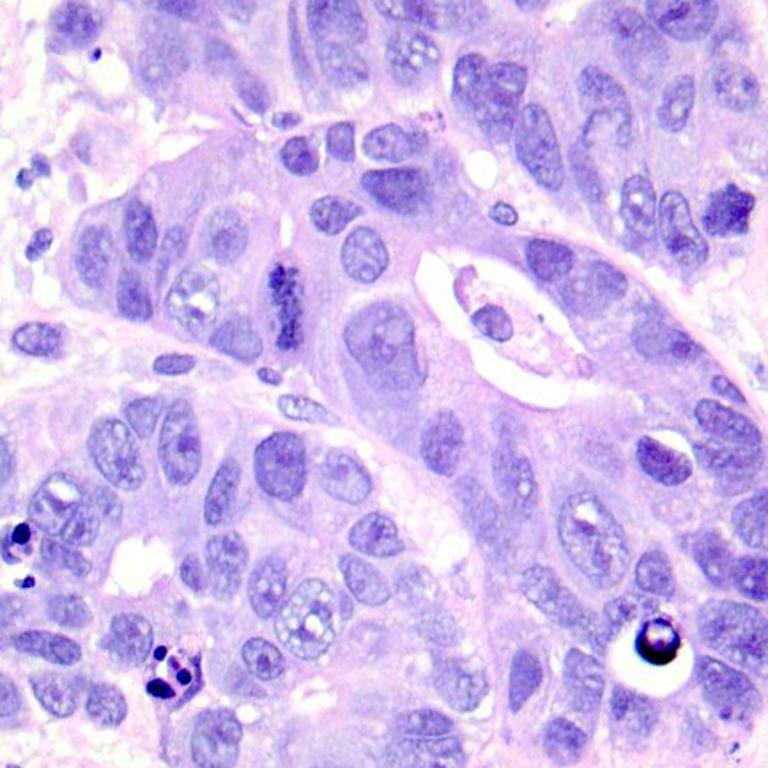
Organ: colon
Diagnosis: adenocarcinomas